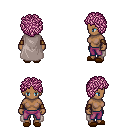
a pixel art fantasy rpg character, female body template, human, dark skin, gray cape, magenta pants, pink curly afro hairstyle, cloth bracers, brown slippers, four views (front, back, left, right), 2x2 character sprite sheet, small pixel art, hard edges, no anti-aliasing